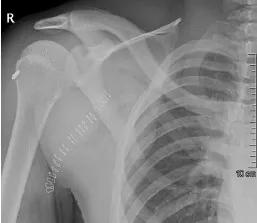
(A) Post-operative anterolateral radiograph showing the ideal position of the EndoButton at the posterior cortex of the proximal humerus, in line with the DBG.
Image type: radiology (x_ray)